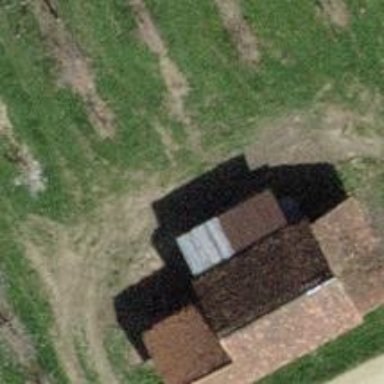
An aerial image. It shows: Shed.